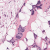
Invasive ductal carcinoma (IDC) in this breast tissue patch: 1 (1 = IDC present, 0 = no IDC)